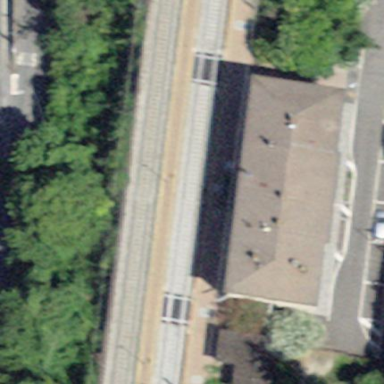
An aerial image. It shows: Platform for public transport and railway services.